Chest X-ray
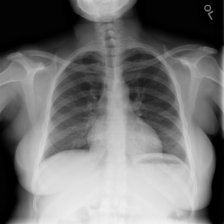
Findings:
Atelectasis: negative
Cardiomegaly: negative
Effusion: negative
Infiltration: positive
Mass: negative
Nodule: negative
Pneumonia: negative
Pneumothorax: negative
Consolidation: negative
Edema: negative
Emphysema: negative
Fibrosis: negative
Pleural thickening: negative
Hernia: negative